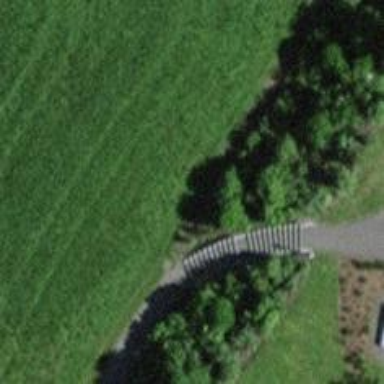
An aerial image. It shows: Set of steps on the road.